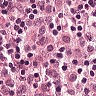
Metastatic tissue present: no